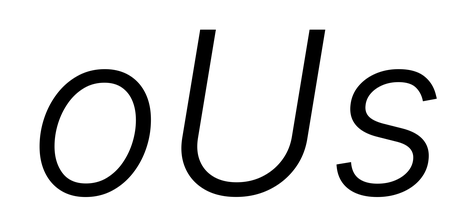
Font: Inter-Italic_Light_Italic